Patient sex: F
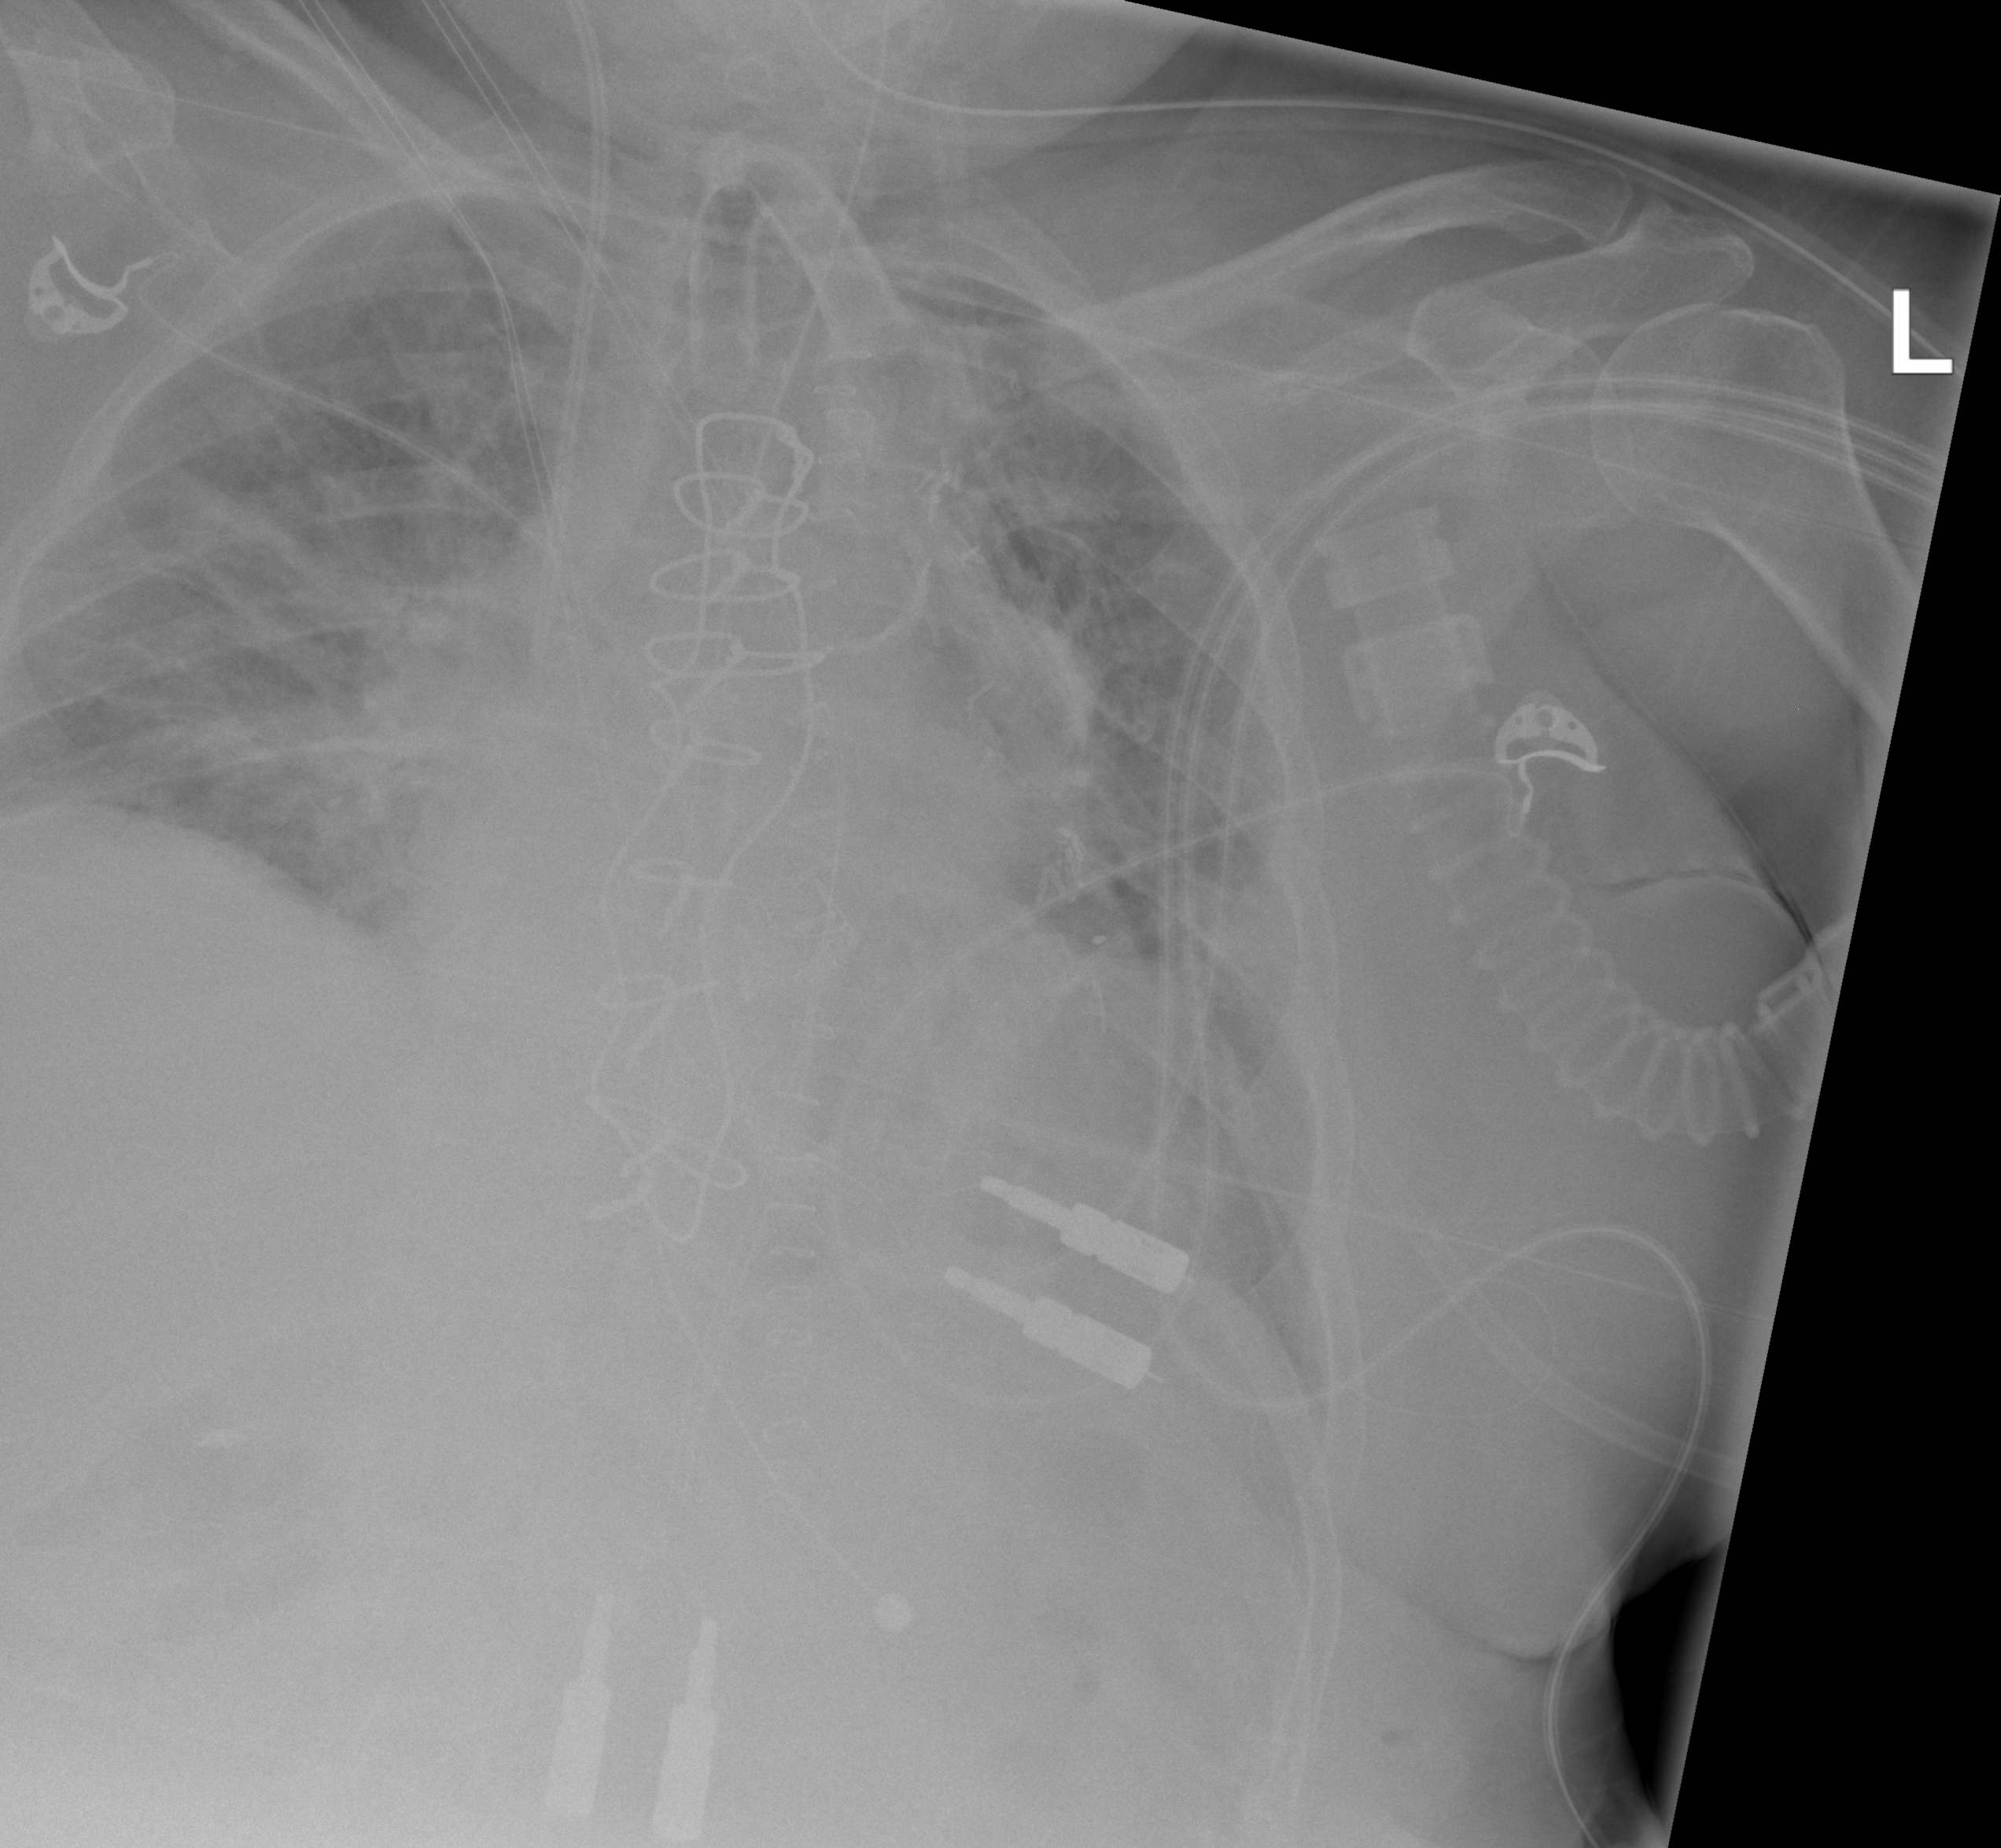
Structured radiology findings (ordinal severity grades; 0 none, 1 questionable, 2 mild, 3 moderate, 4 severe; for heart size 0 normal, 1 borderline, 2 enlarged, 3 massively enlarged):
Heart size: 2
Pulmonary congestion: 2
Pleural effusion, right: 2
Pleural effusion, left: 2
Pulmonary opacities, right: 2
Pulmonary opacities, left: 2
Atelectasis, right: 2
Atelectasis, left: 2